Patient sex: M
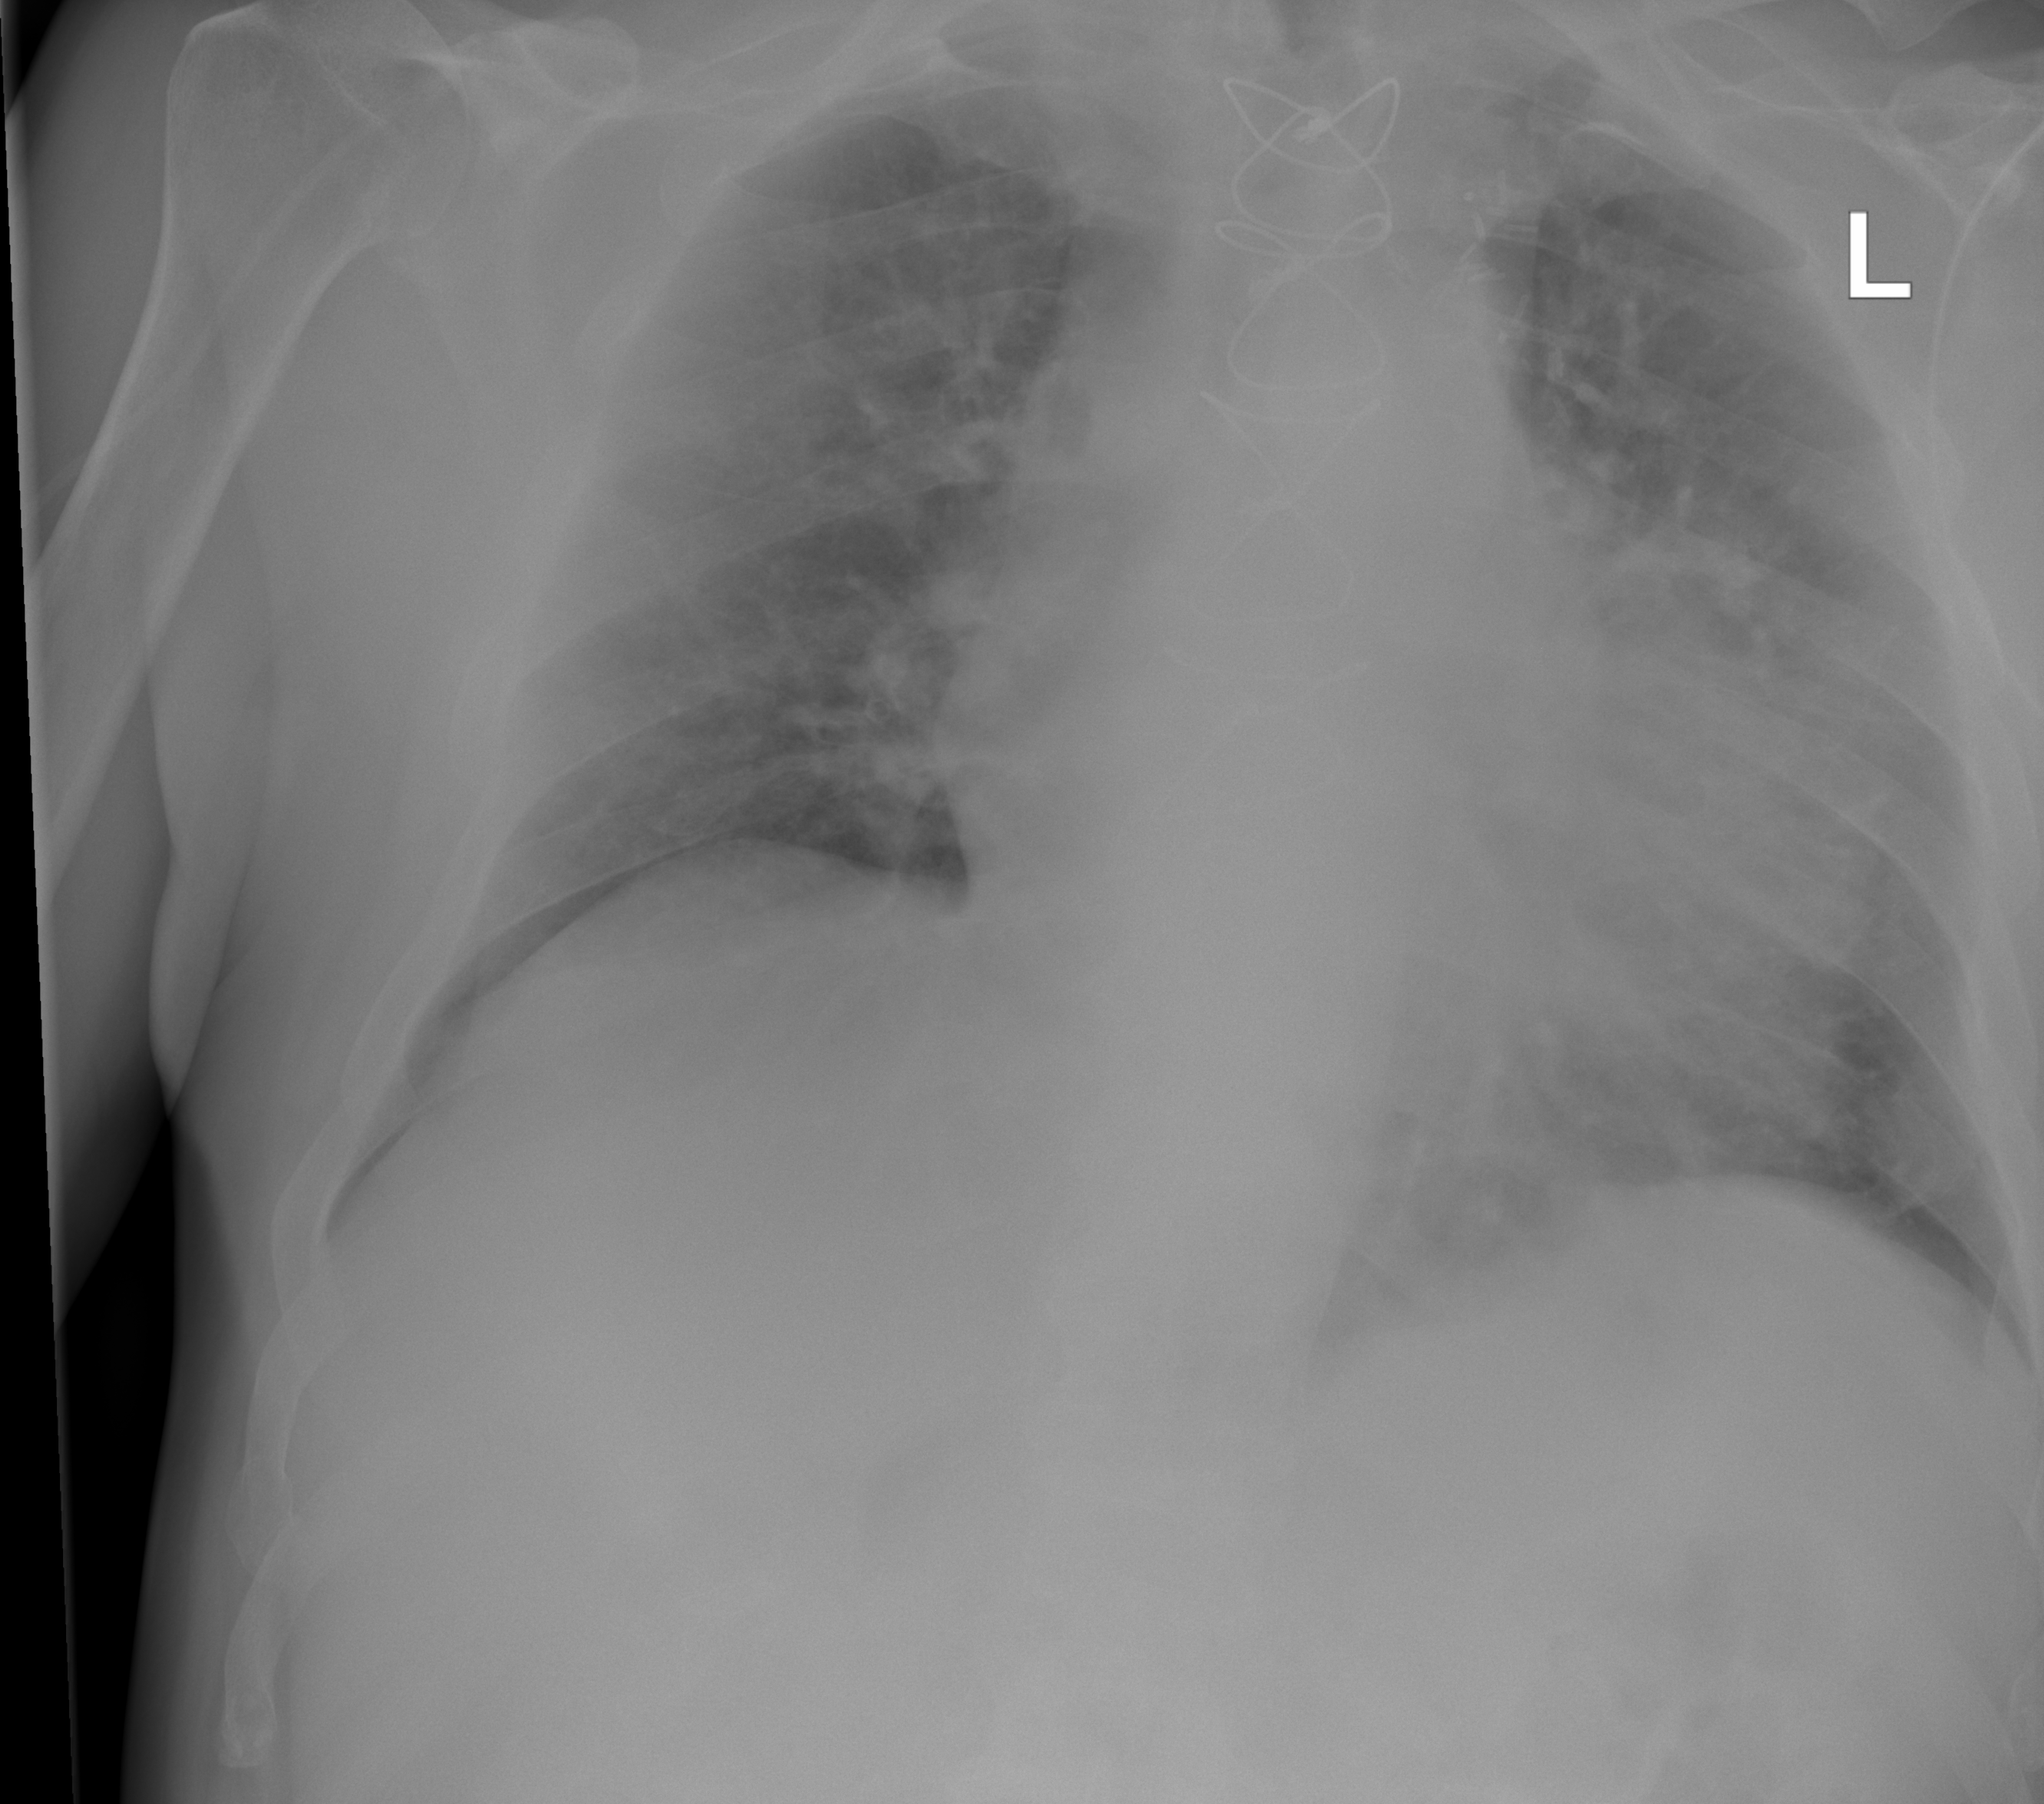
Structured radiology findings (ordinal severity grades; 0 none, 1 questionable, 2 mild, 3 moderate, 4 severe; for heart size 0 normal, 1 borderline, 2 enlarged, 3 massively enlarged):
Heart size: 2
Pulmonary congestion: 2
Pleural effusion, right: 0
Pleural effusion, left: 0
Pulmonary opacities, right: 0
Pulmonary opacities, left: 0
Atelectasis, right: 0
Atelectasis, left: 0